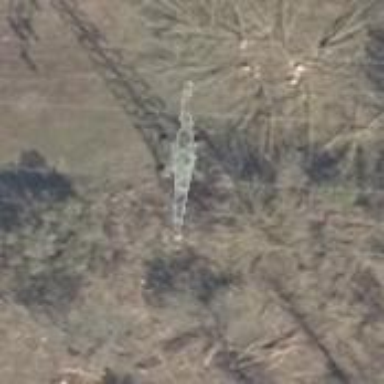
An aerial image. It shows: Power tower.